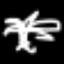
Label: palm tree